Question: i installed django-ajax-select app,
its a wonderful app to have auto-complete option,
but after adding the form in admin.py
the (+) button which is i can add new object i attached a snapshot of an example,
i found a code which is splitting the value what are written by hooking clean method to override,
but in my case i just want the add button
'''
def clean(self, value):
if value:
lookup = get_lookup(self.channel)
objs = lookup.get_objects( [value] )
if objs:
return objs[0]
else:
firstname, surname = value.split(" ")
gender = self.channel.split("_")[0]
new_skater = Skater(name=firstname, surname=surname, gender=gender)
return new_skater
else:
if self.required:
raise forms.ValidationError(self.error_messages['required'])
return None
'''

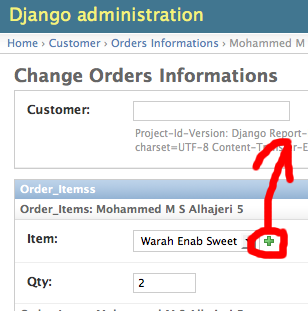
Answer: finally i found the solution as its written wrongly in the documentation doc,
in admin.py
you should add this code, in my cade my admin calss is orderAdmin
'''
def get_form(self, request, obj=None, **kwargs):
form = super(orderAdmin,self).get_form(request,obj,**kwargs)
autoselect_fields_check_can_add(form,self.model,request.user)
return form
'''